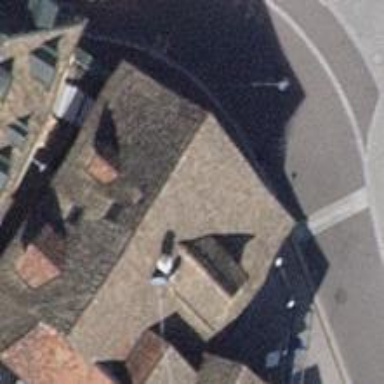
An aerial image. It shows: Restaurant.